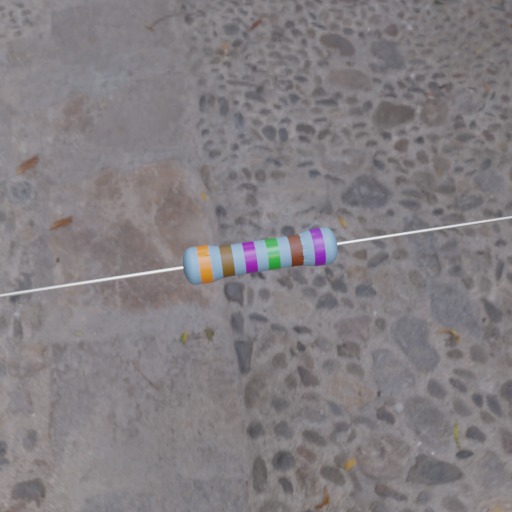
Resistor colour bands (in order): orange, brown, violet, green, brown, violet